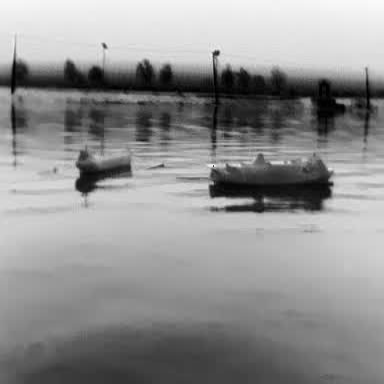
There are two objects shown in the infrared image, including a liner, and a container_ship.